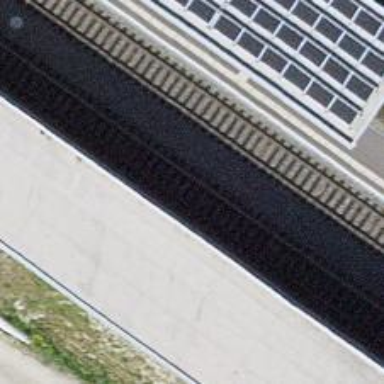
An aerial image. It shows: Stop position for public transport on the railway.